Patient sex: M
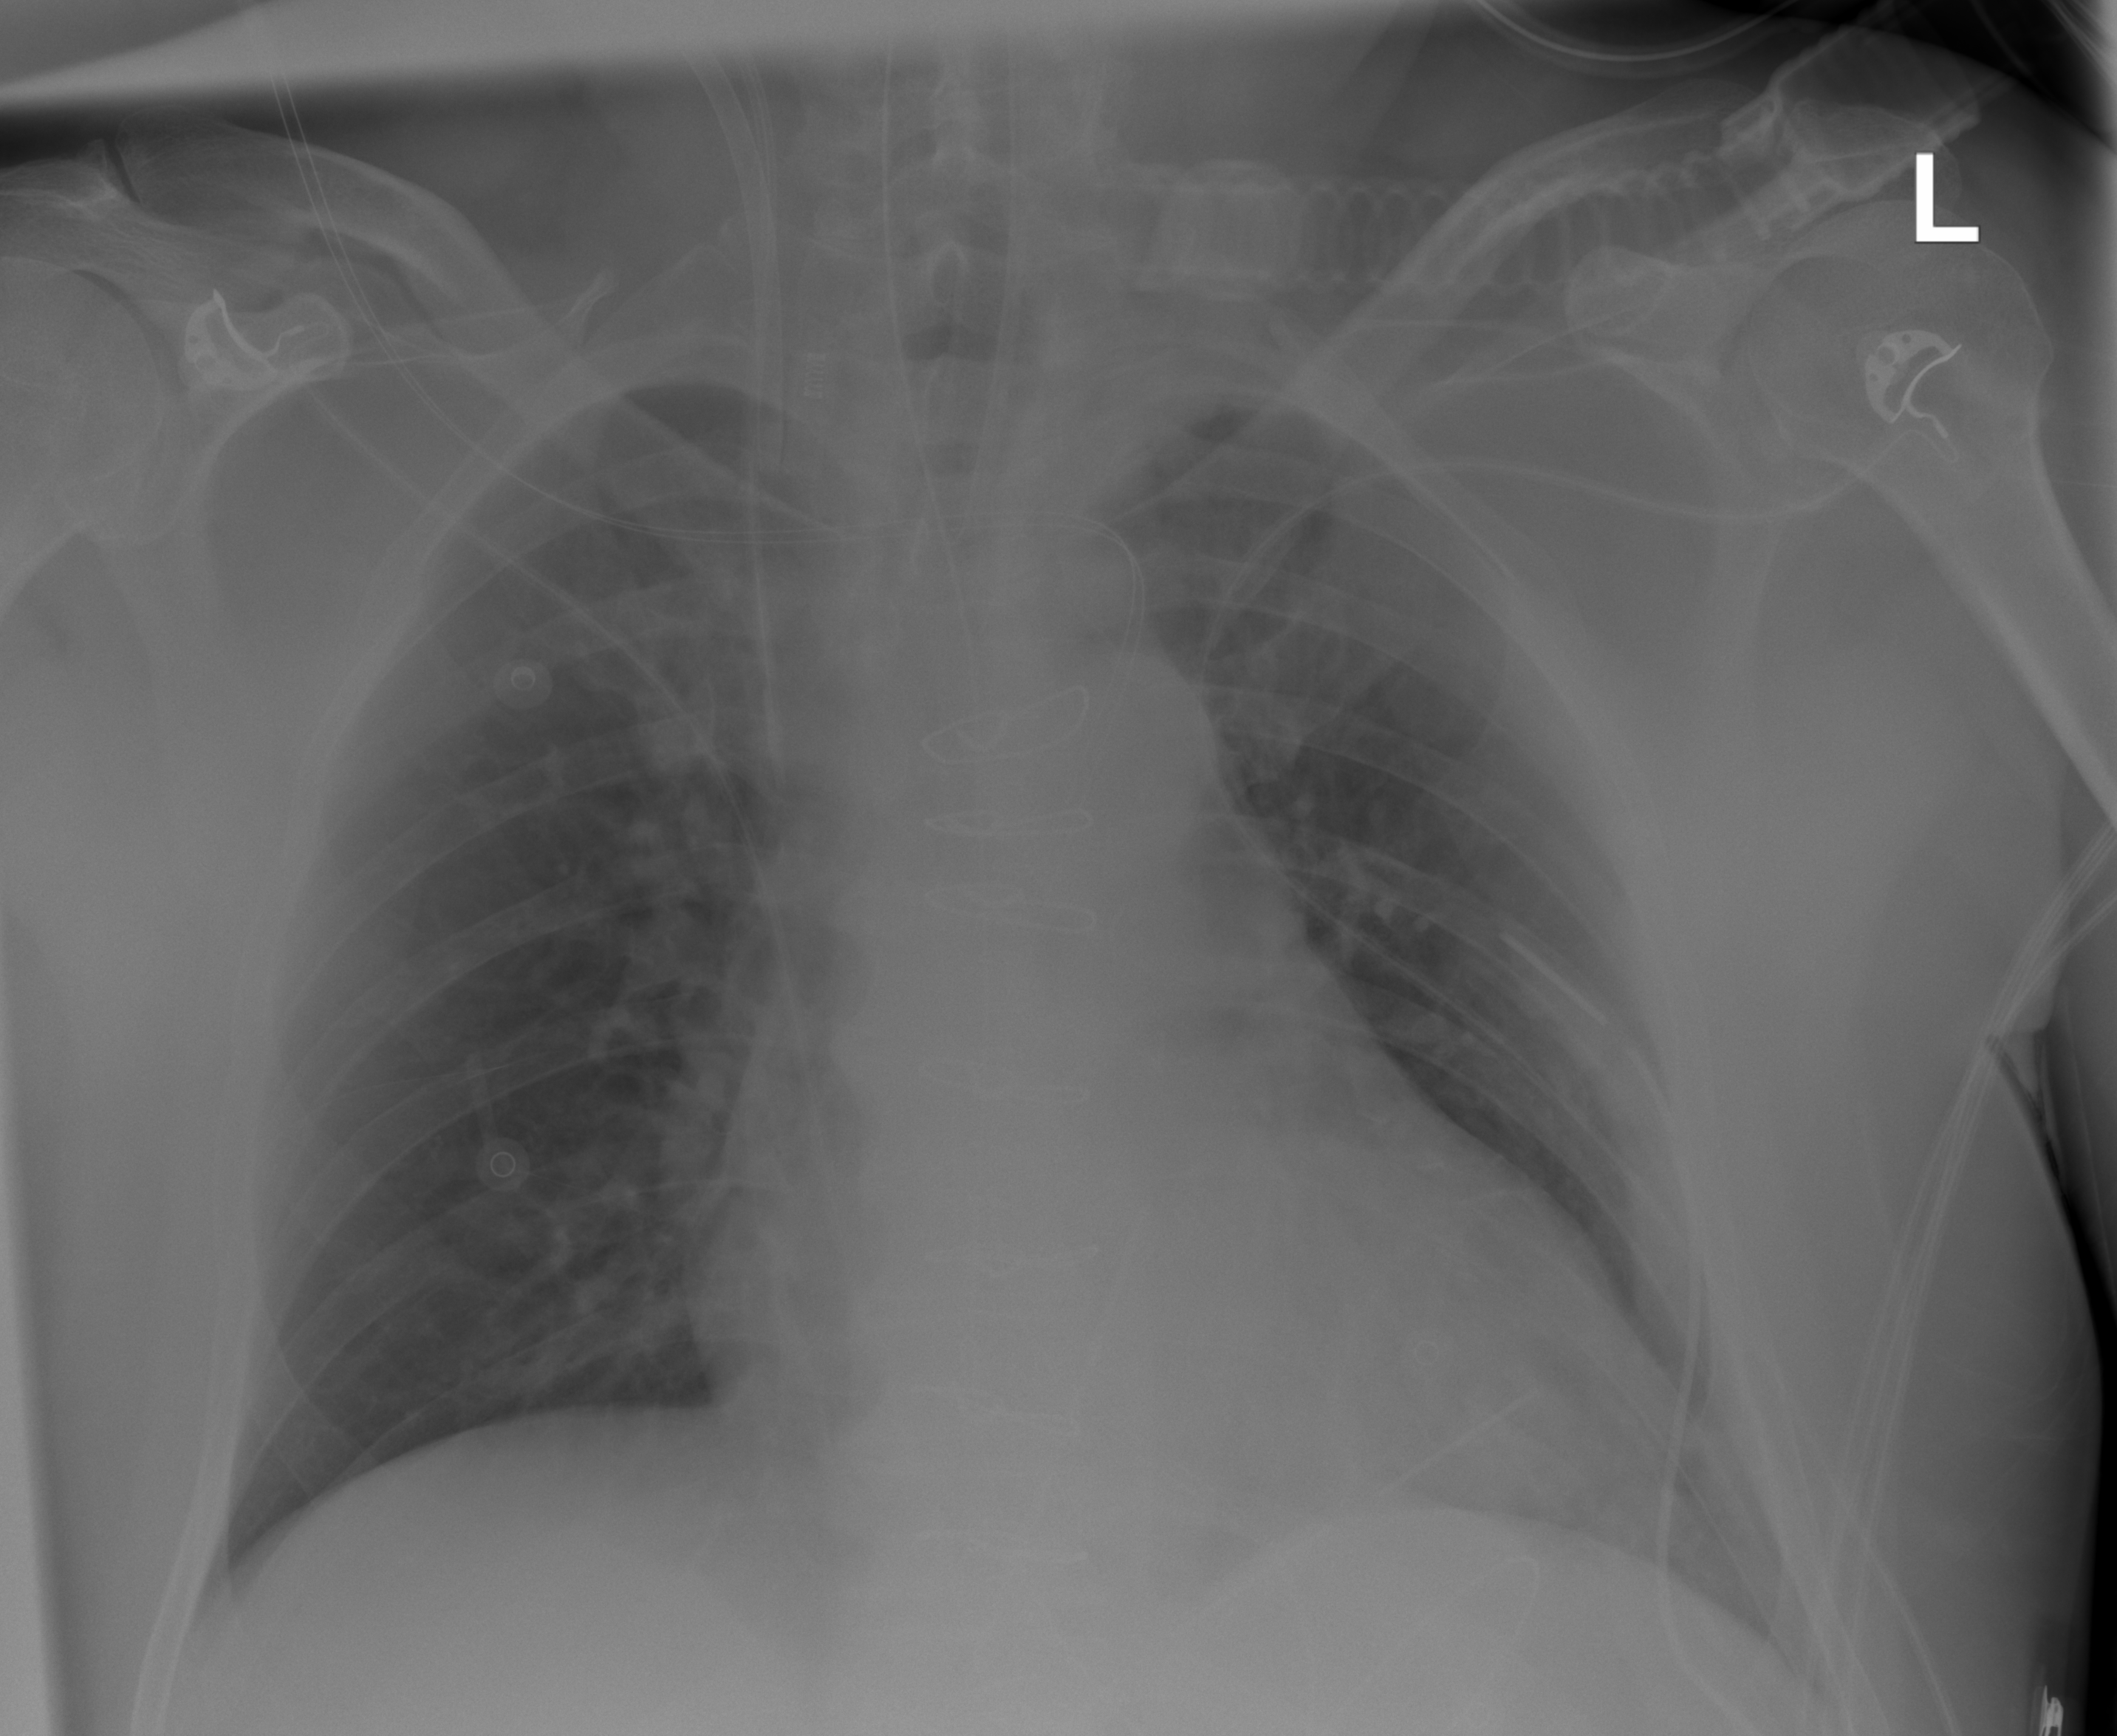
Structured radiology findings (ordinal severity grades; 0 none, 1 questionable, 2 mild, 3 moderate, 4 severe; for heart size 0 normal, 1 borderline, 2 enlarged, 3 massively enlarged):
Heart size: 2
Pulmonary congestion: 0
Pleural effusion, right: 0
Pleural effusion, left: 0
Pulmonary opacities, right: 0
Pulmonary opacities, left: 0
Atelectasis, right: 2
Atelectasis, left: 0